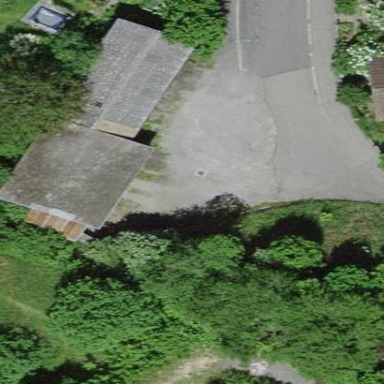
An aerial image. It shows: Group of garages.